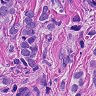
Metastatic tissue present: yes